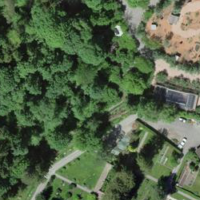
EUNIS habitat code: 53
Species observed at this site:
Anthocharis cardamines
Allium ursinum
Prunella vulgaris
Lonicera acuminata
Symphoricarpos albus